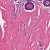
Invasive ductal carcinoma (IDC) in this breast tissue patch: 0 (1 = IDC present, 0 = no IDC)